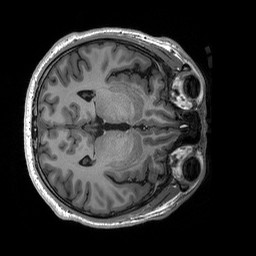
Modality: T1w
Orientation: axial
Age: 20
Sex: male
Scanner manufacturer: siemens
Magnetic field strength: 3 T
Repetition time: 2.53 s
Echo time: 0.00227 s